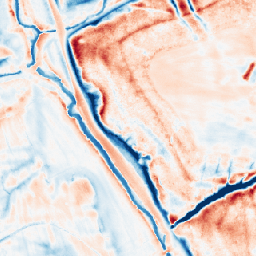
Category: classical
Decomposition family: uniform
Decomposition parameters: size: 20
Upsampling method: nearest
Upsampling parameters: scale: 8
Upsampling scale: 8